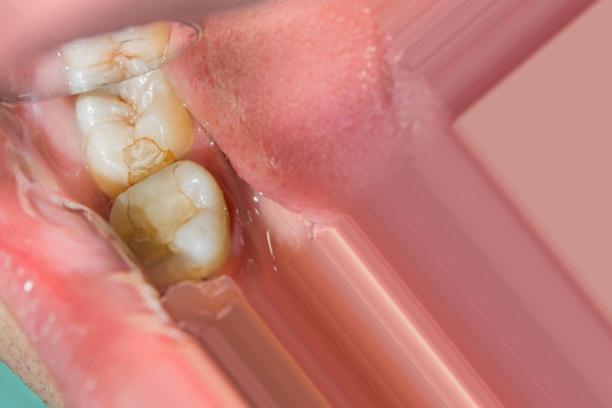
Condition: Caries